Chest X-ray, PA view. Patient: 31 years old, sex F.
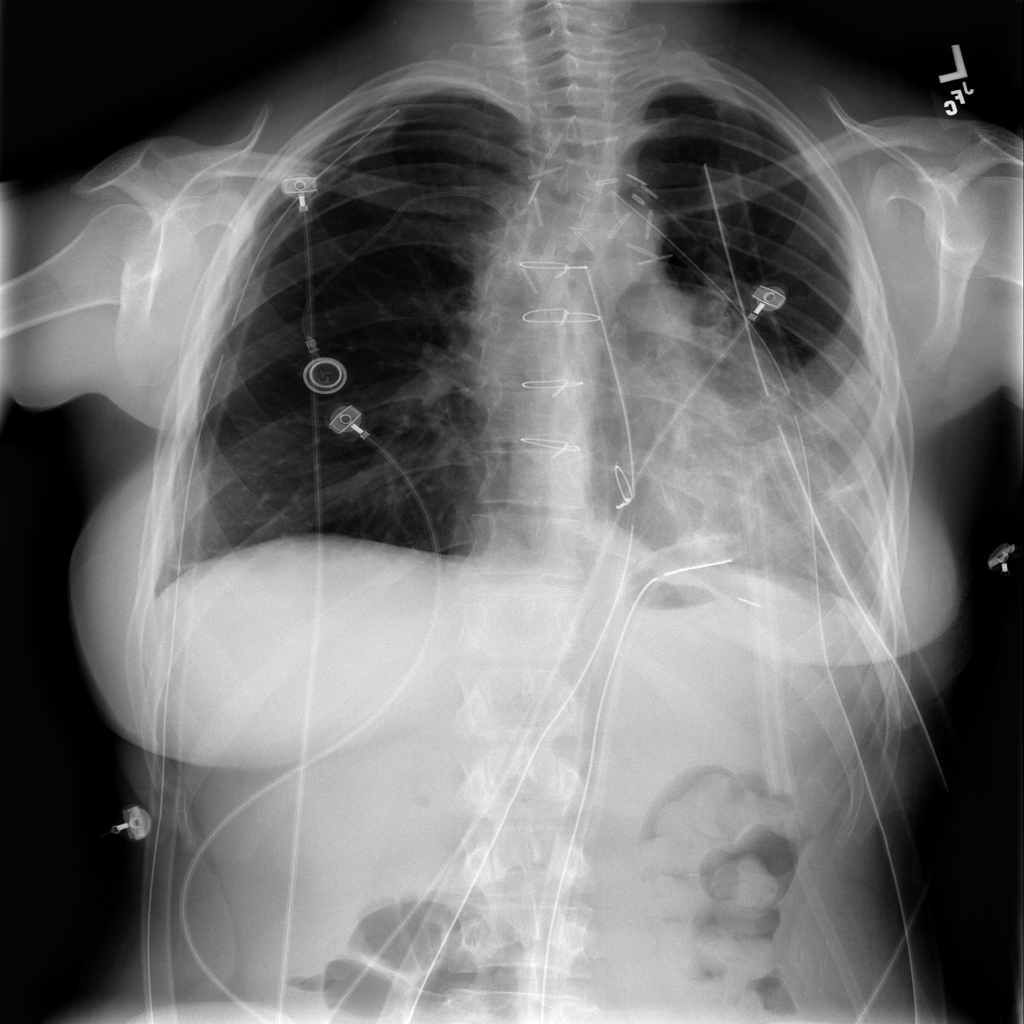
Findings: Effusion, Pneumothorax